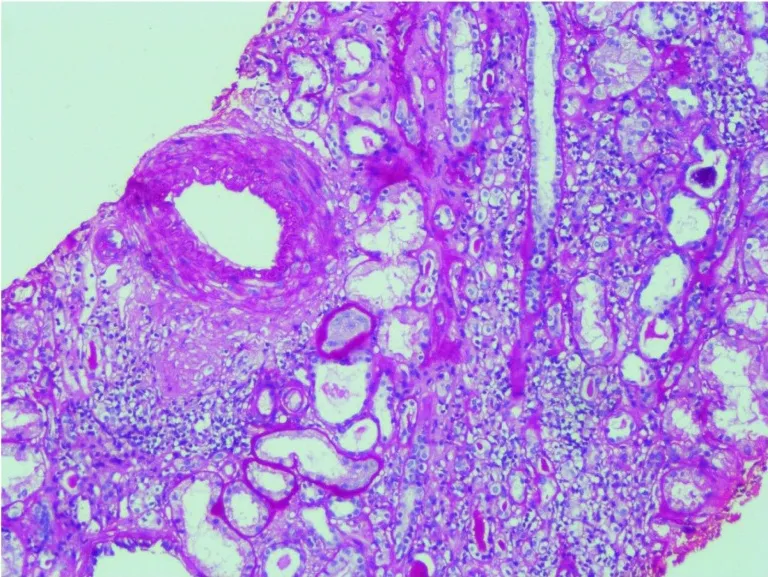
Hematoxylin and eosin staining showing tubular atrophy, interstitial fibrosis and thickened blood vessel.
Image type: pathology (h&e)